Field crop: maize
Growth stage: 2
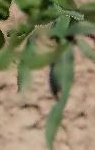
Species: maize